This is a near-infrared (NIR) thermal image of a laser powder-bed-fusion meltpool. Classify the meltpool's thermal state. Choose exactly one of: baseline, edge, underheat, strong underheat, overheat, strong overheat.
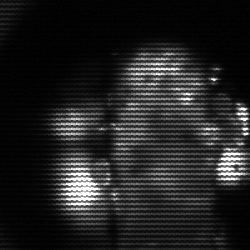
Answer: strong underheat